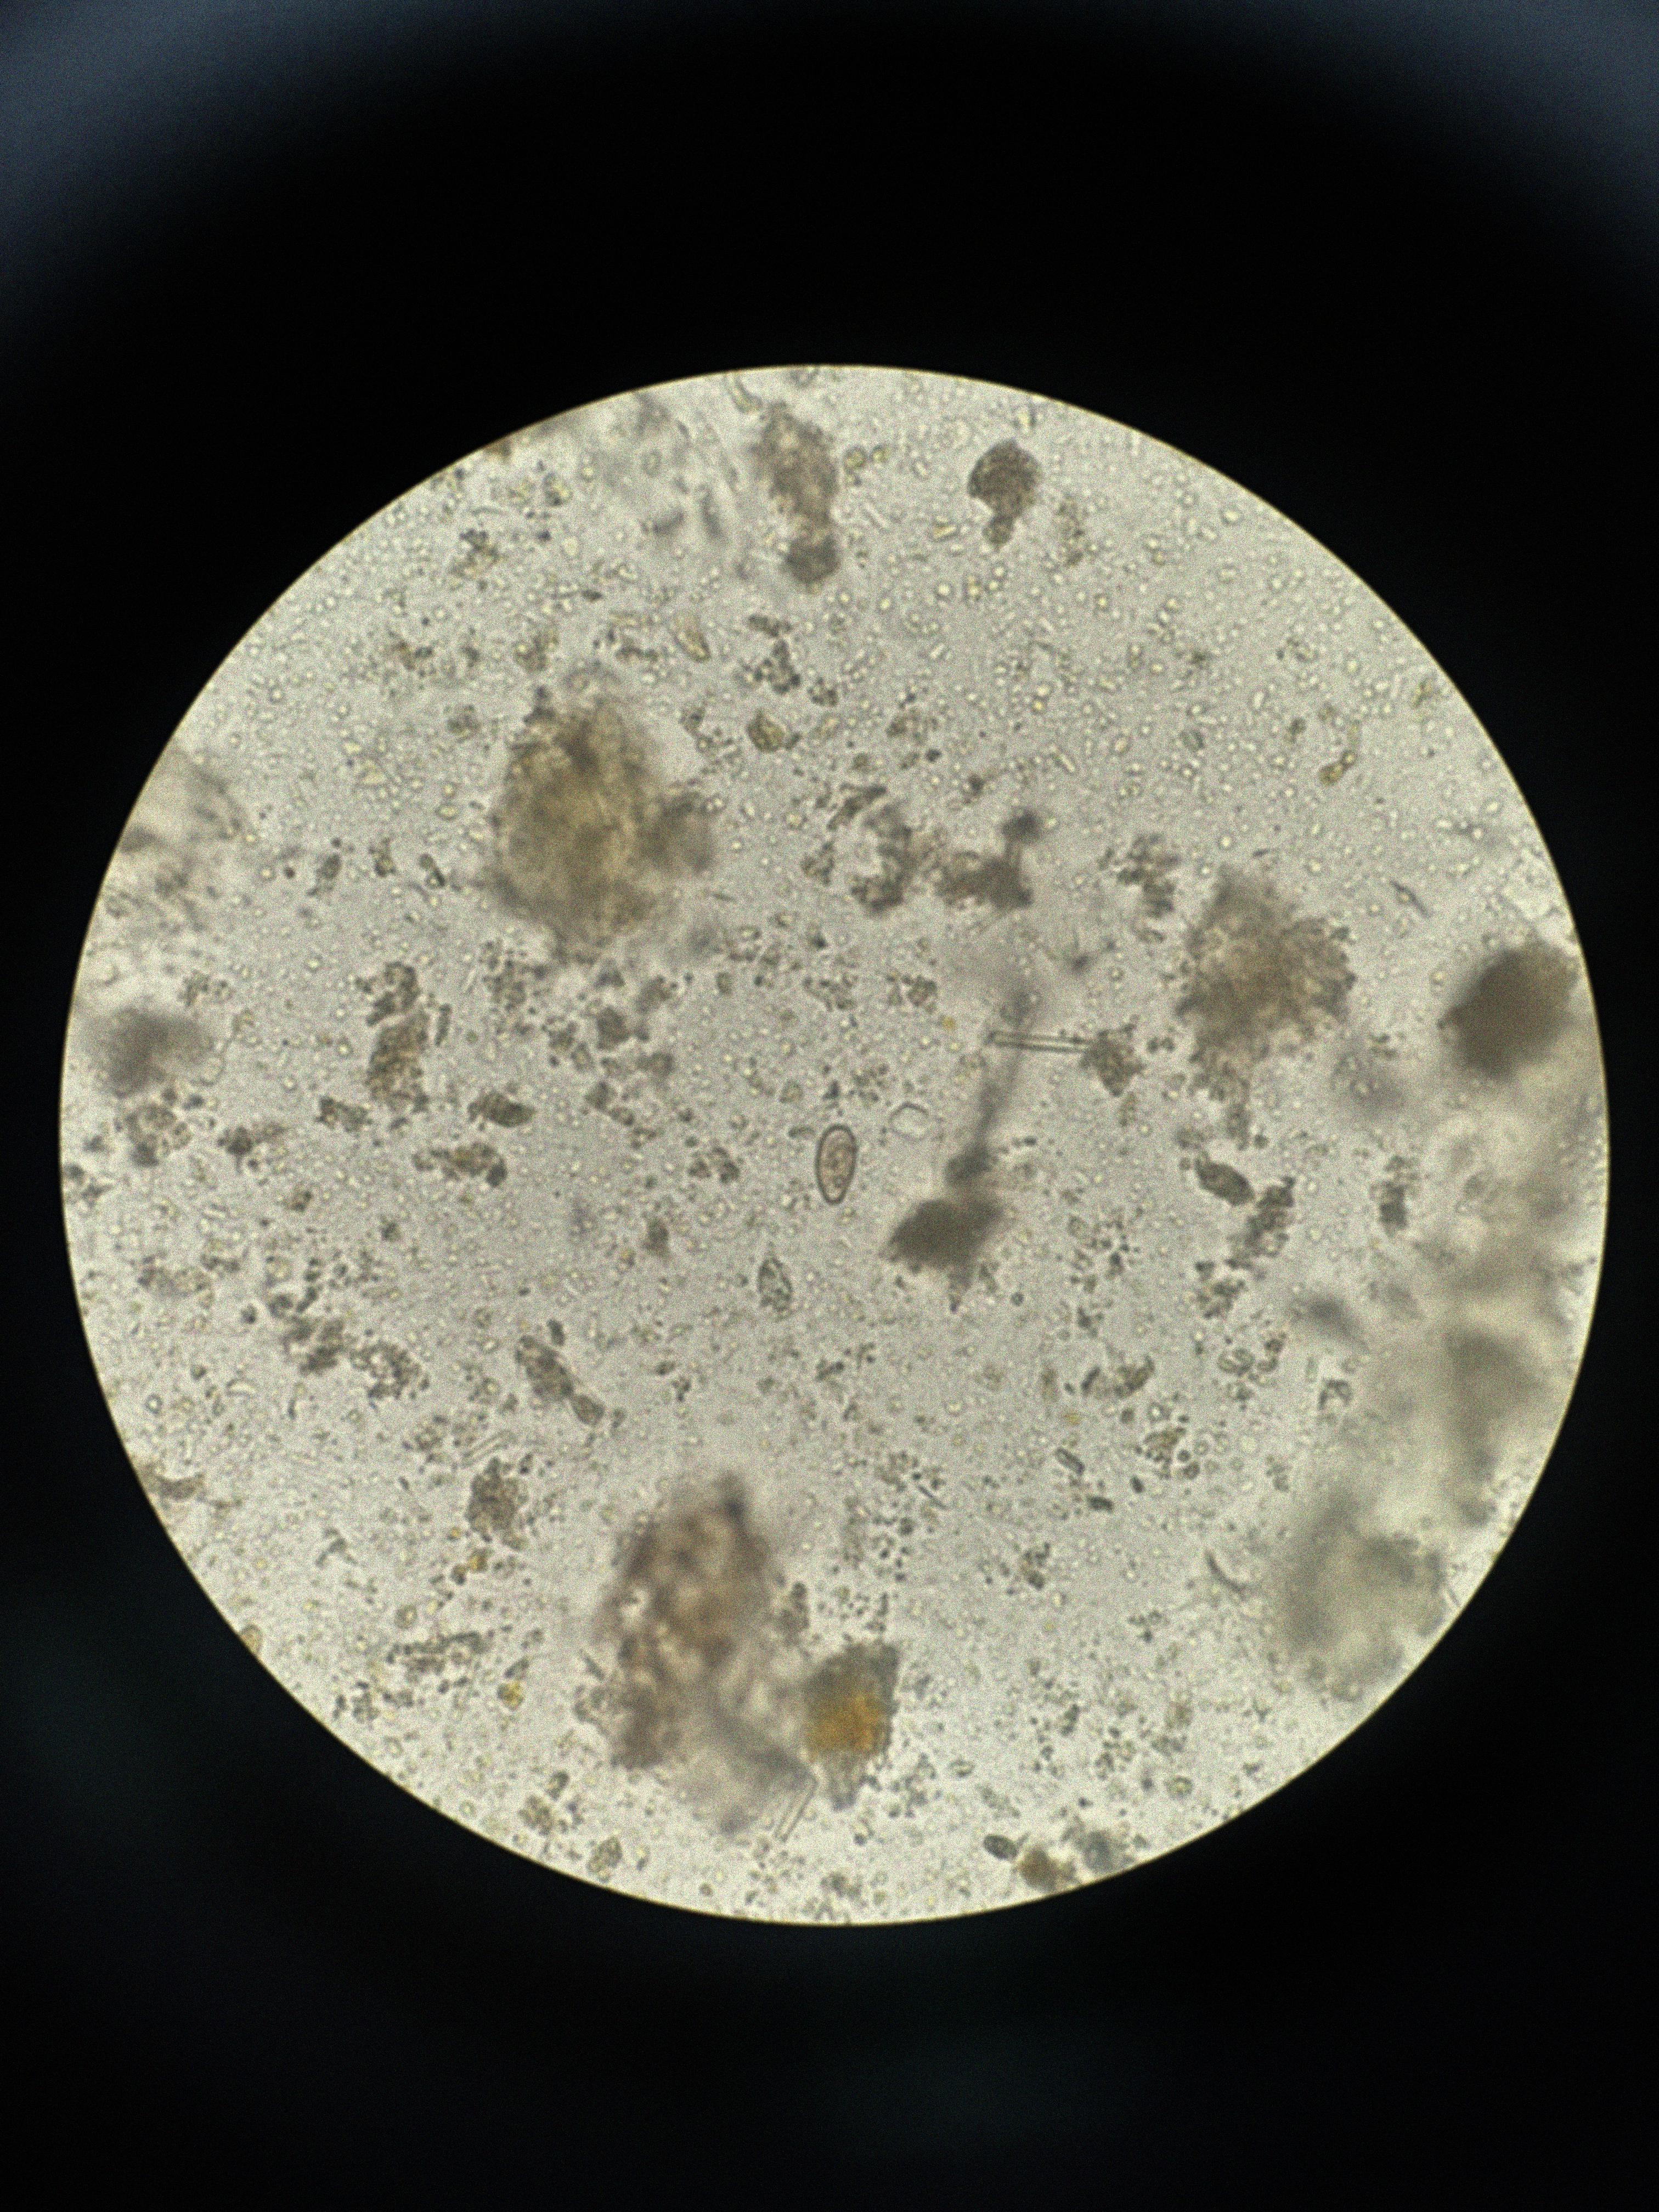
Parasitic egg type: Opisthorchis viverrine